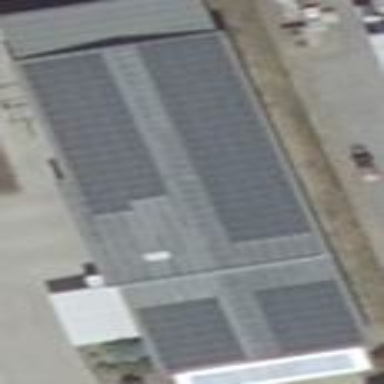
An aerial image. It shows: Commercial building.